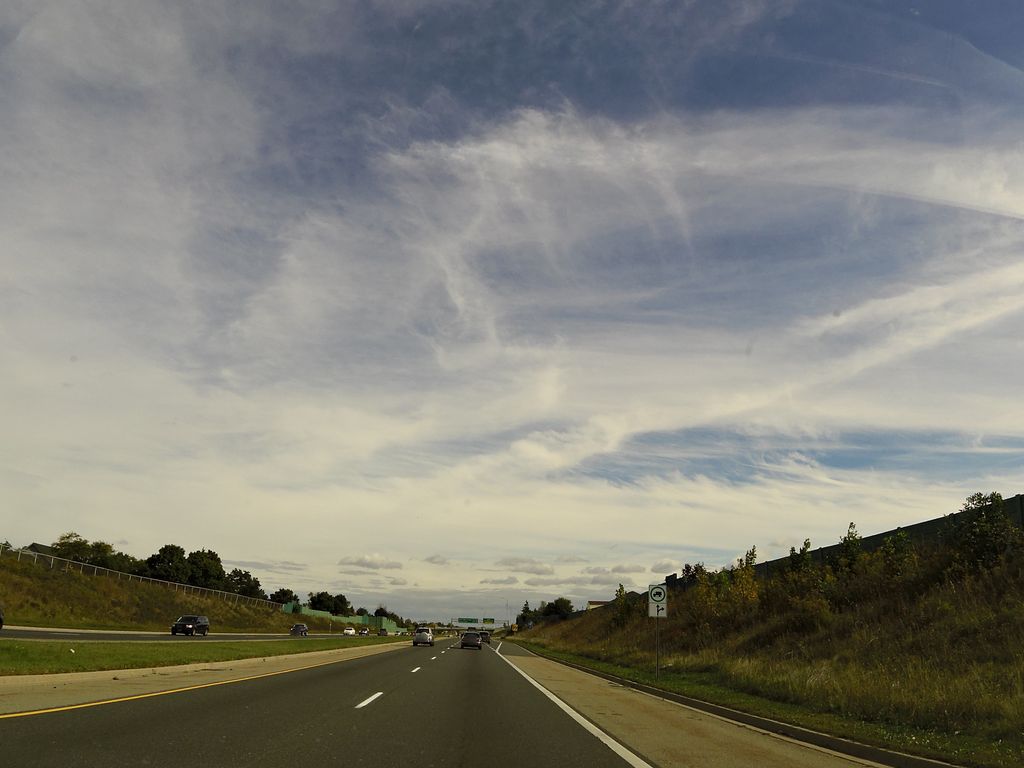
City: hamilton